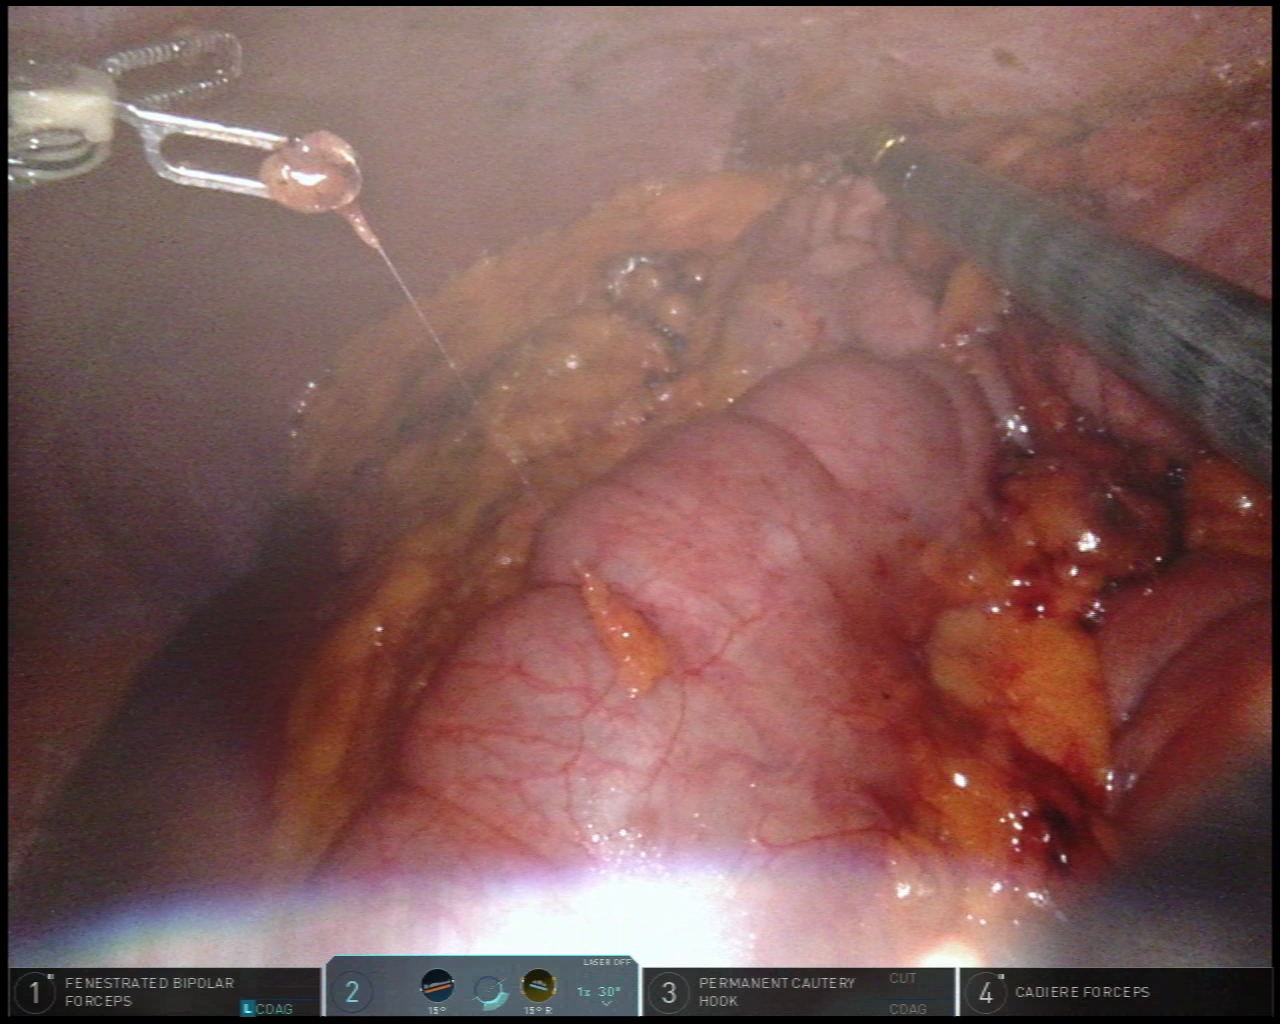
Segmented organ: liver
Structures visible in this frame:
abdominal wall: yes
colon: yes
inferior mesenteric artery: no
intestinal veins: no
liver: yes
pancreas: no
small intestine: no
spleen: no
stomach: no
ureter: no
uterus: no
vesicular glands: no